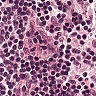
Metastatic tissue present: no